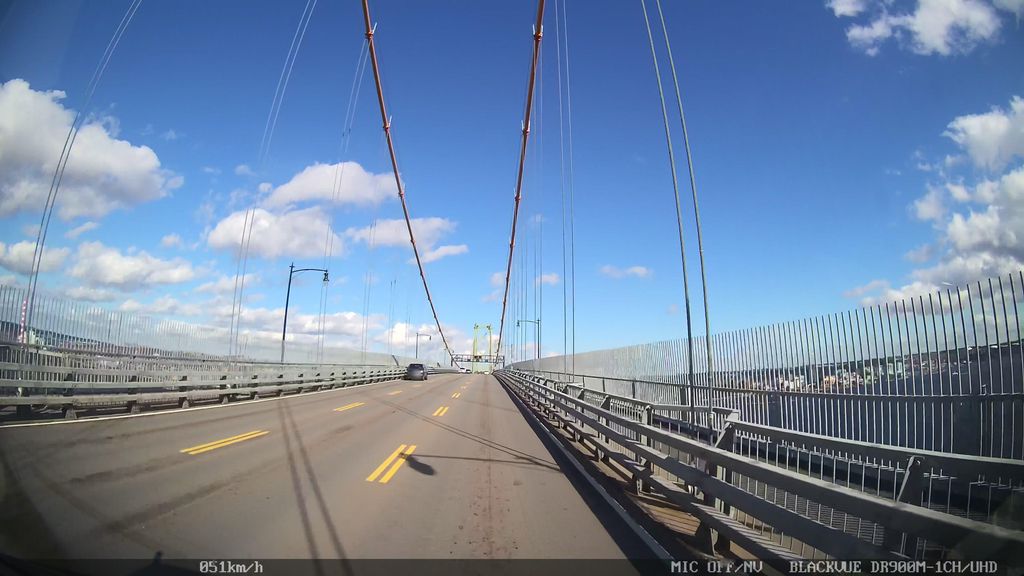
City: halifax